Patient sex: M
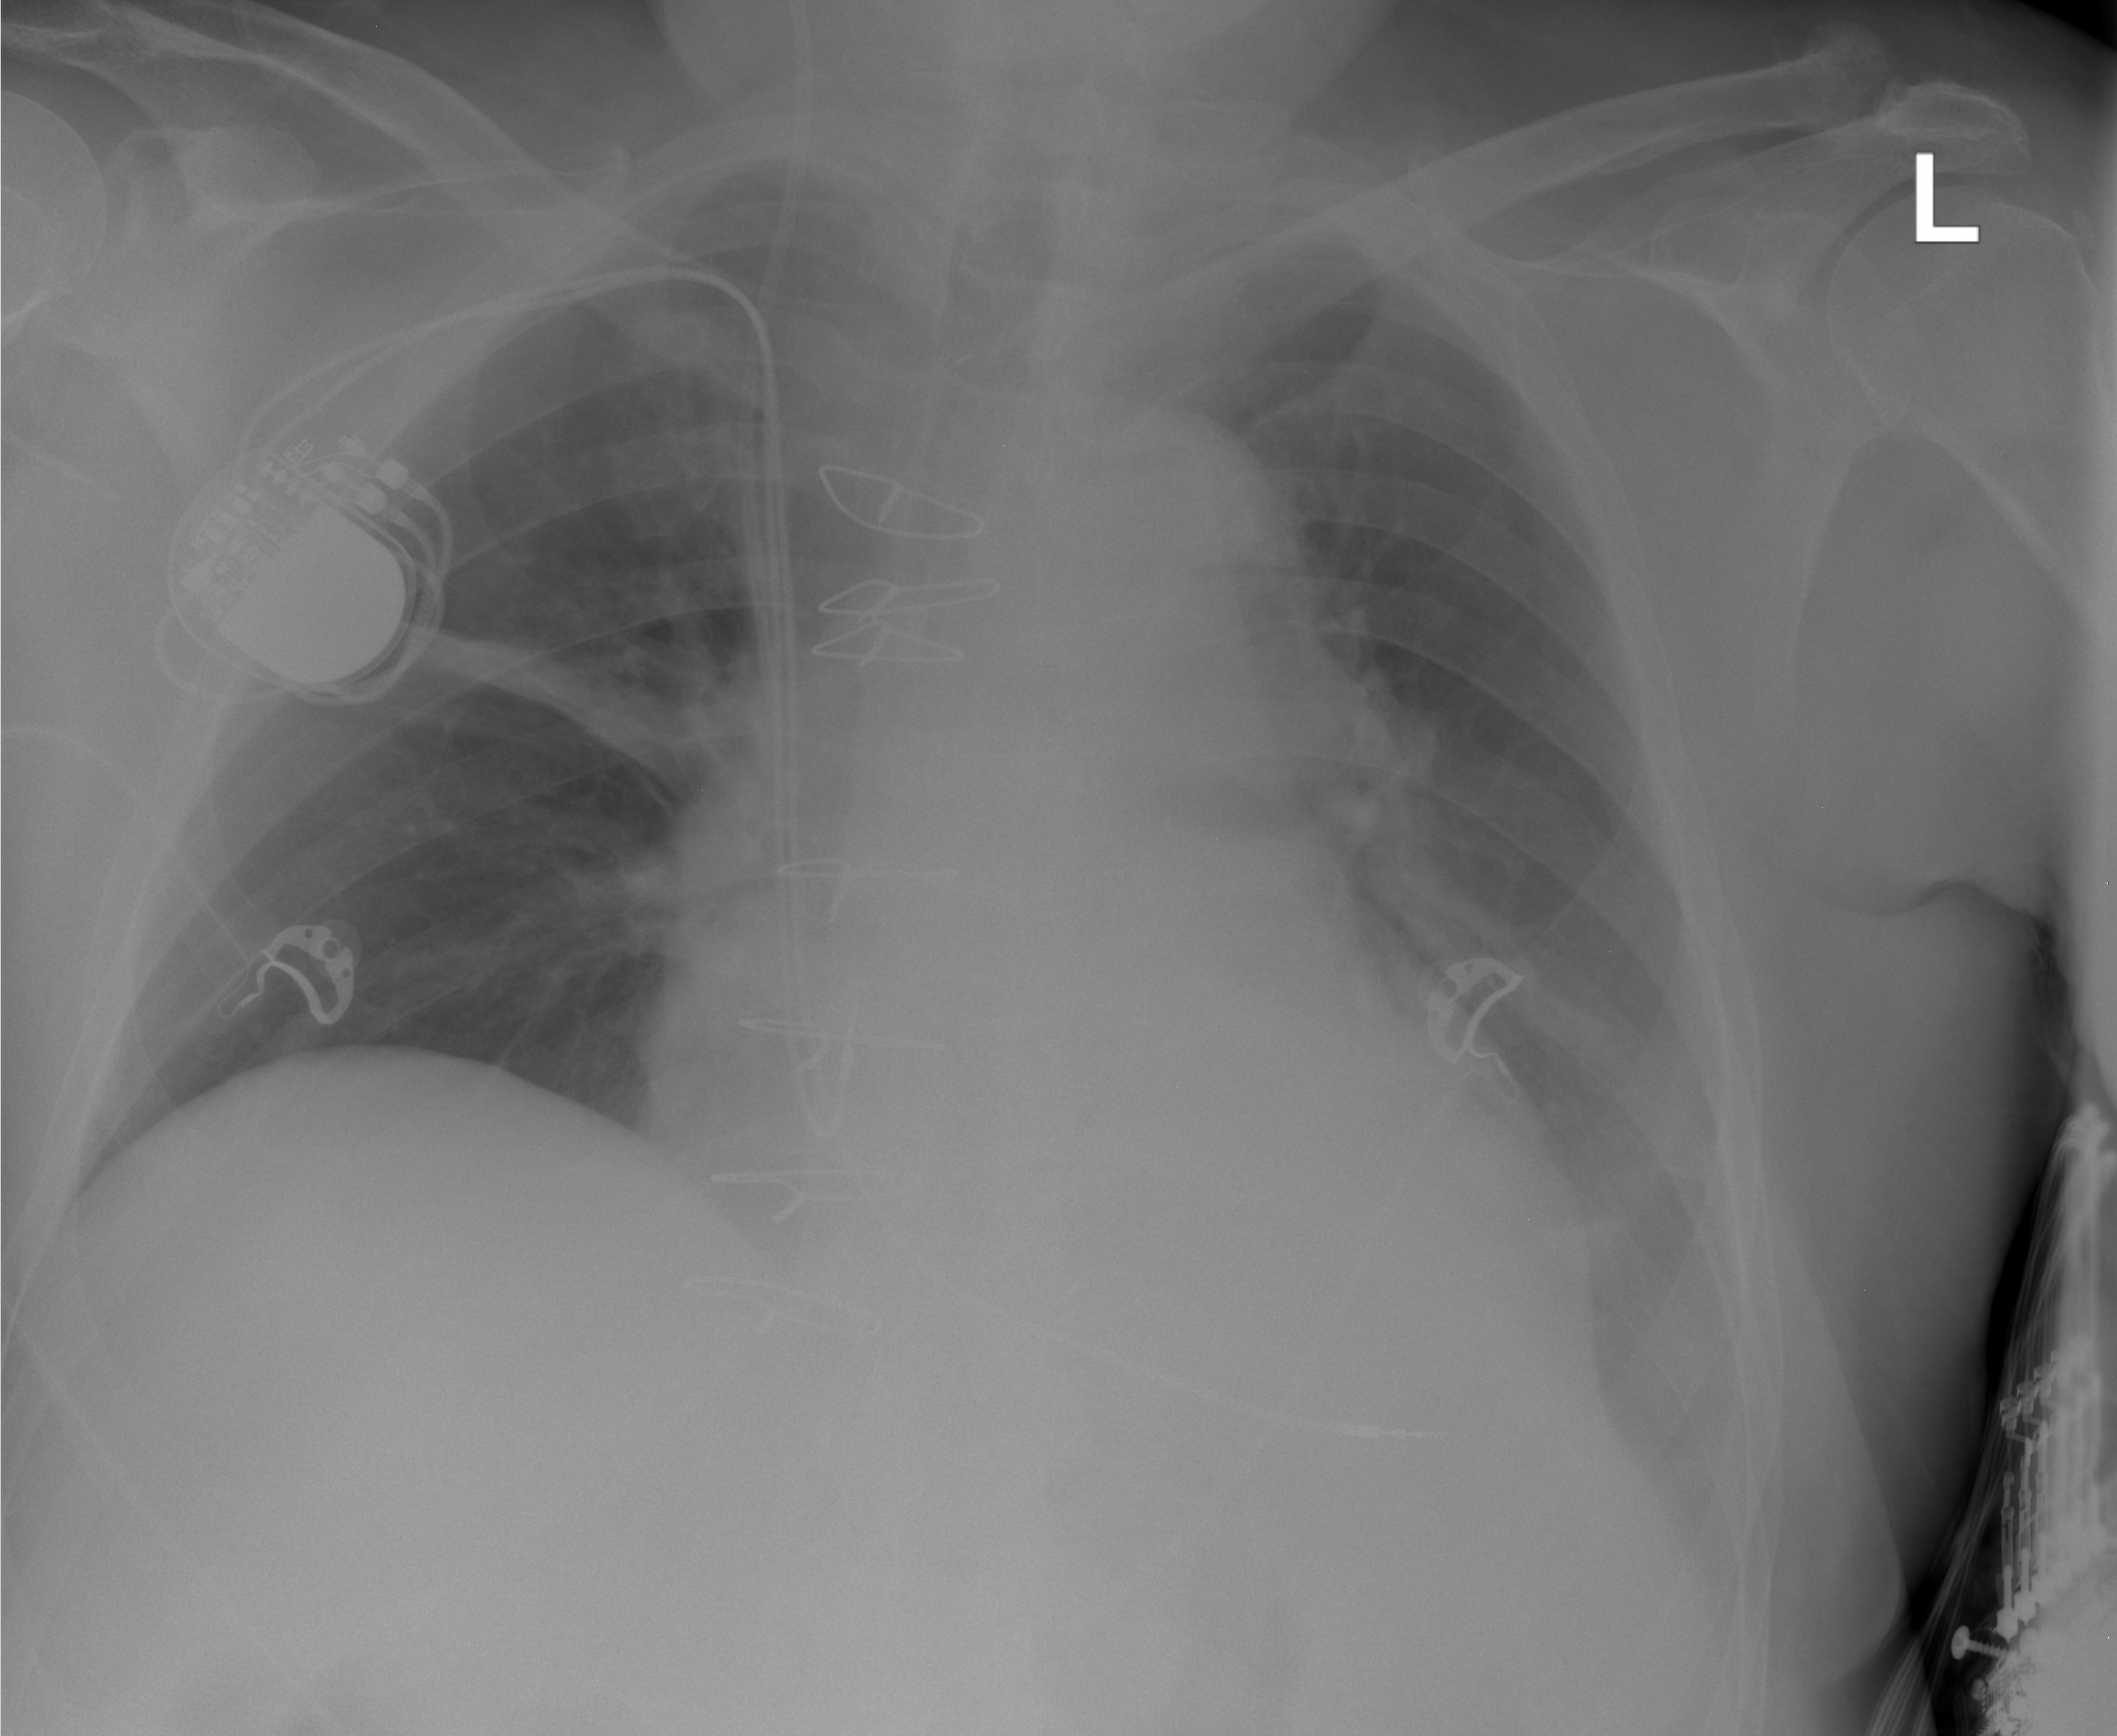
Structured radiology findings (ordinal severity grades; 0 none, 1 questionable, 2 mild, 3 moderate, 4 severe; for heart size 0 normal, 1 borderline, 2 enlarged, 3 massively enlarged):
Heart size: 0
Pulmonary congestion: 0
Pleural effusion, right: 0
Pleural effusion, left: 2
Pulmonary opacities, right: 0
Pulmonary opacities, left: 0
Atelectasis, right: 2
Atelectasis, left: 2